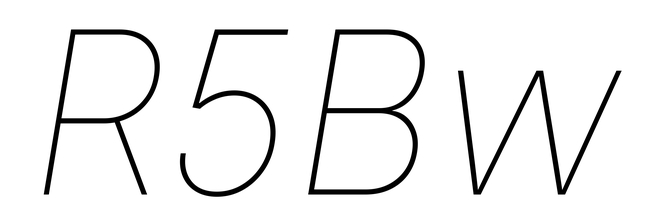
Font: Inter-Italic_Thin_Italic